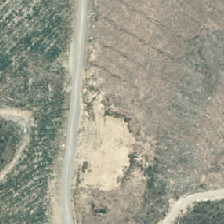
Land cover: harvested_forest